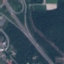
Land use / land cover: Highway